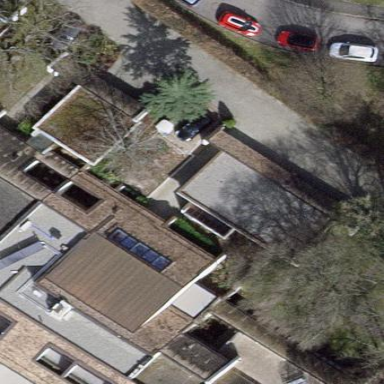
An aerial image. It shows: View of roof of building.